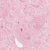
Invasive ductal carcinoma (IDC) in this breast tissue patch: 0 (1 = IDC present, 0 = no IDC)